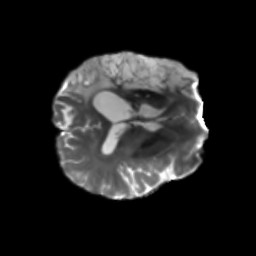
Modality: T2w
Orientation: axial
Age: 46
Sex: male
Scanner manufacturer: siemens
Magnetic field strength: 3 T
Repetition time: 5.25 s
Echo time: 0.08 s